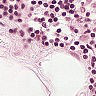
Metastatic tissue present: no